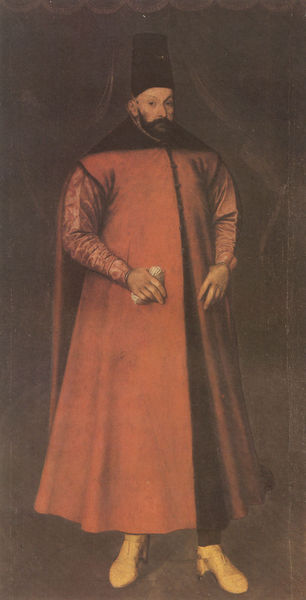
Titel: Stephan Barthory
Künstler: Martin Kober
Standort: Krakau (Kraków), Stradomer Missionarskloster (EU - PL)
Schlagwörter: russland, zar